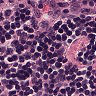
Metastatic tissue present: no